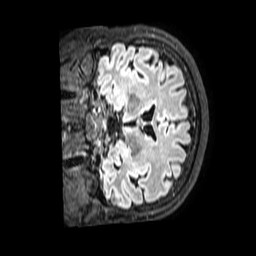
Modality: FLAIR
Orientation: coronal
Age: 67
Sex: female
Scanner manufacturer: philips
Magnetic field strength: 3 T
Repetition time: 4.8 s
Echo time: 0.3024 s